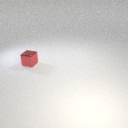
small red metal cube